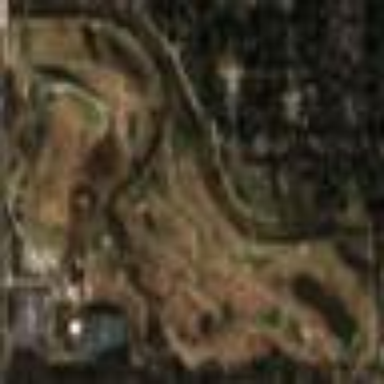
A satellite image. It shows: Golf course surrounded by greenery.